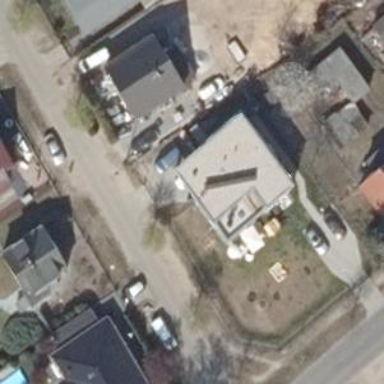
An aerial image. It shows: Detached building with flat roof.